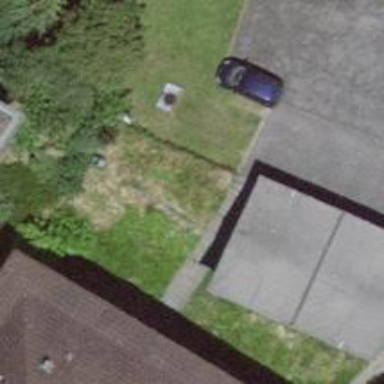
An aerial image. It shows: Garage building.